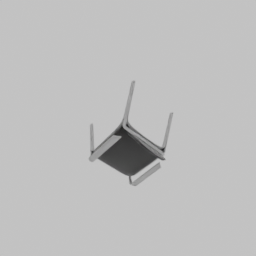
Label: furniture